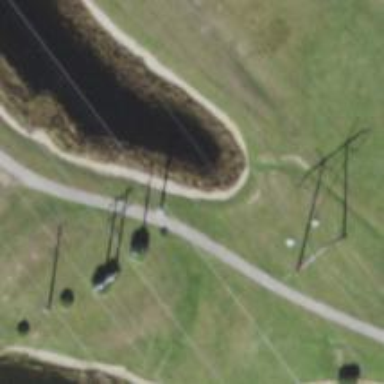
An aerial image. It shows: Power pole.